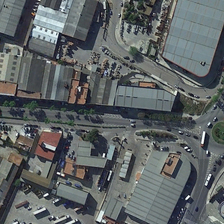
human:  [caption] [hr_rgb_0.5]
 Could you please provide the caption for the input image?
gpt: many industrial buildings and some green trees are in an industrial area .

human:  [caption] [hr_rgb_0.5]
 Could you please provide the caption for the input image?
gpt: the industrial houses in the street are neatly arranged .

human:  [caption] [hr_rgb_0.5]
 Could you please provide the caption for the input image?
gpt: many industrial buildings and some green trees are in an industrial area .

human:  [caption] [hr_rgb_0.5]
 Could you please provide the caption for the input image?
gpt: many fields near the industrial area near the road .

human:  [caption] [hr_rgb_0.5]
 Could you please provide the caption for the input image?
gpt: the industrial houses in the street are neatly arranged .